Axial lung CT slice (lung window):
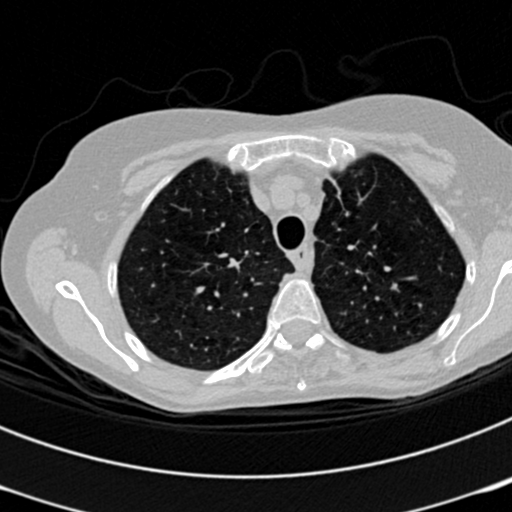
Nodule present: no